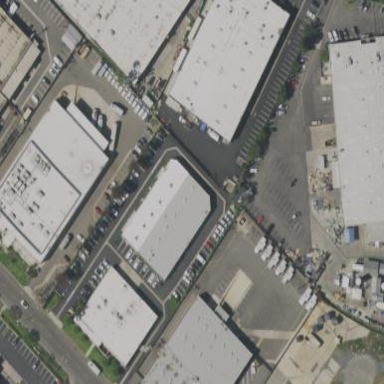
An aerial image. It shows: Commercial area.